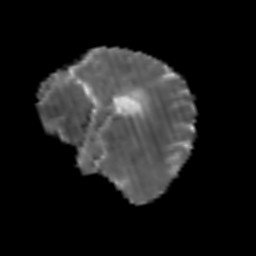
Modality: MD
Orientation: sagittal
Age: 65
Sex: female
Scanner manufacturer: siemens
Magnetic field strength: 3 T
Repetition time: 3.2 s
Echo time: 0.081 s